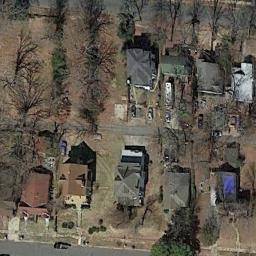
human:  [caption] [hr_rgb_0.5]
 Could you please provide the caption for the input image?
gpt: The medium residential area has some neatly arranged houses .

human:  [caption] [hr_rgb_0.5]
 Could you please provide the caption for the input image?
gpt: The houses in the medium-sized residential area are arranged irregularly .

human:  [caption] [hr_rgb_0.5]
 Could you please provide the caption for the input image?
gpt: The medium residential is on the bare land next to the road .

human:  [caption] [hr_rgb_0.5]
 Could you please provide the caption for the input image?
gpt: There are many buildings of different shapes and sizes in medium residential area .

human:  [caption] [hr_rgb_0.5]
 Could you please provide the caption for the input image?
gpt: There are some buildings and withered trees on the medium residential area .